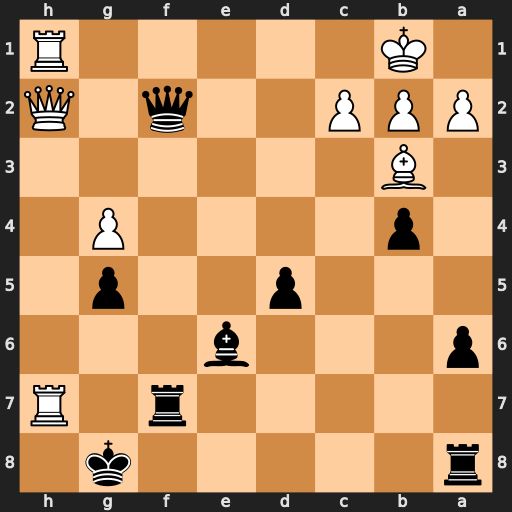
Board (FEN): r5k1/5r1R/p3b3/3p2p1/1p4P1/1B6/PPP2q1Q/1K5R
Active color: b
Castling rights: -
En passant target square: -
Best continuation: Qf1+ Rxf1 Rxf1#